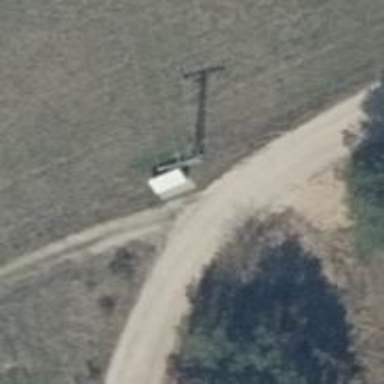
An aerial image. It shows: Power pole.